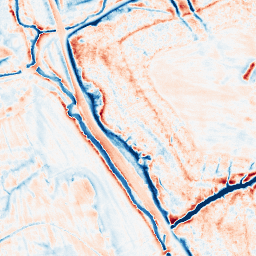
Category: edge_preserving
Decomposition family: anisotropic_diffusion
Decomposition parameters: iterations: 50
kappa: 10
gamma: 0.15
Upsampling method: cubic_catmull_rom
Upsampling parameters: scale: 8
Upsampling scale: 8